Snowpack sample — Snodgrass Mountain, Crested Butte, Colorado (2/4/25, 12:06 PM MST)
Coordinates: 38.923, -106.968
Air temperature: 35 °F
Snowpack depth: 80 cm
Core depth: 70 cm
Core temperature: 32 °F
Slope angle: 14°, slope face: 78°
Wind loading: low
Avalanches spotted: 0
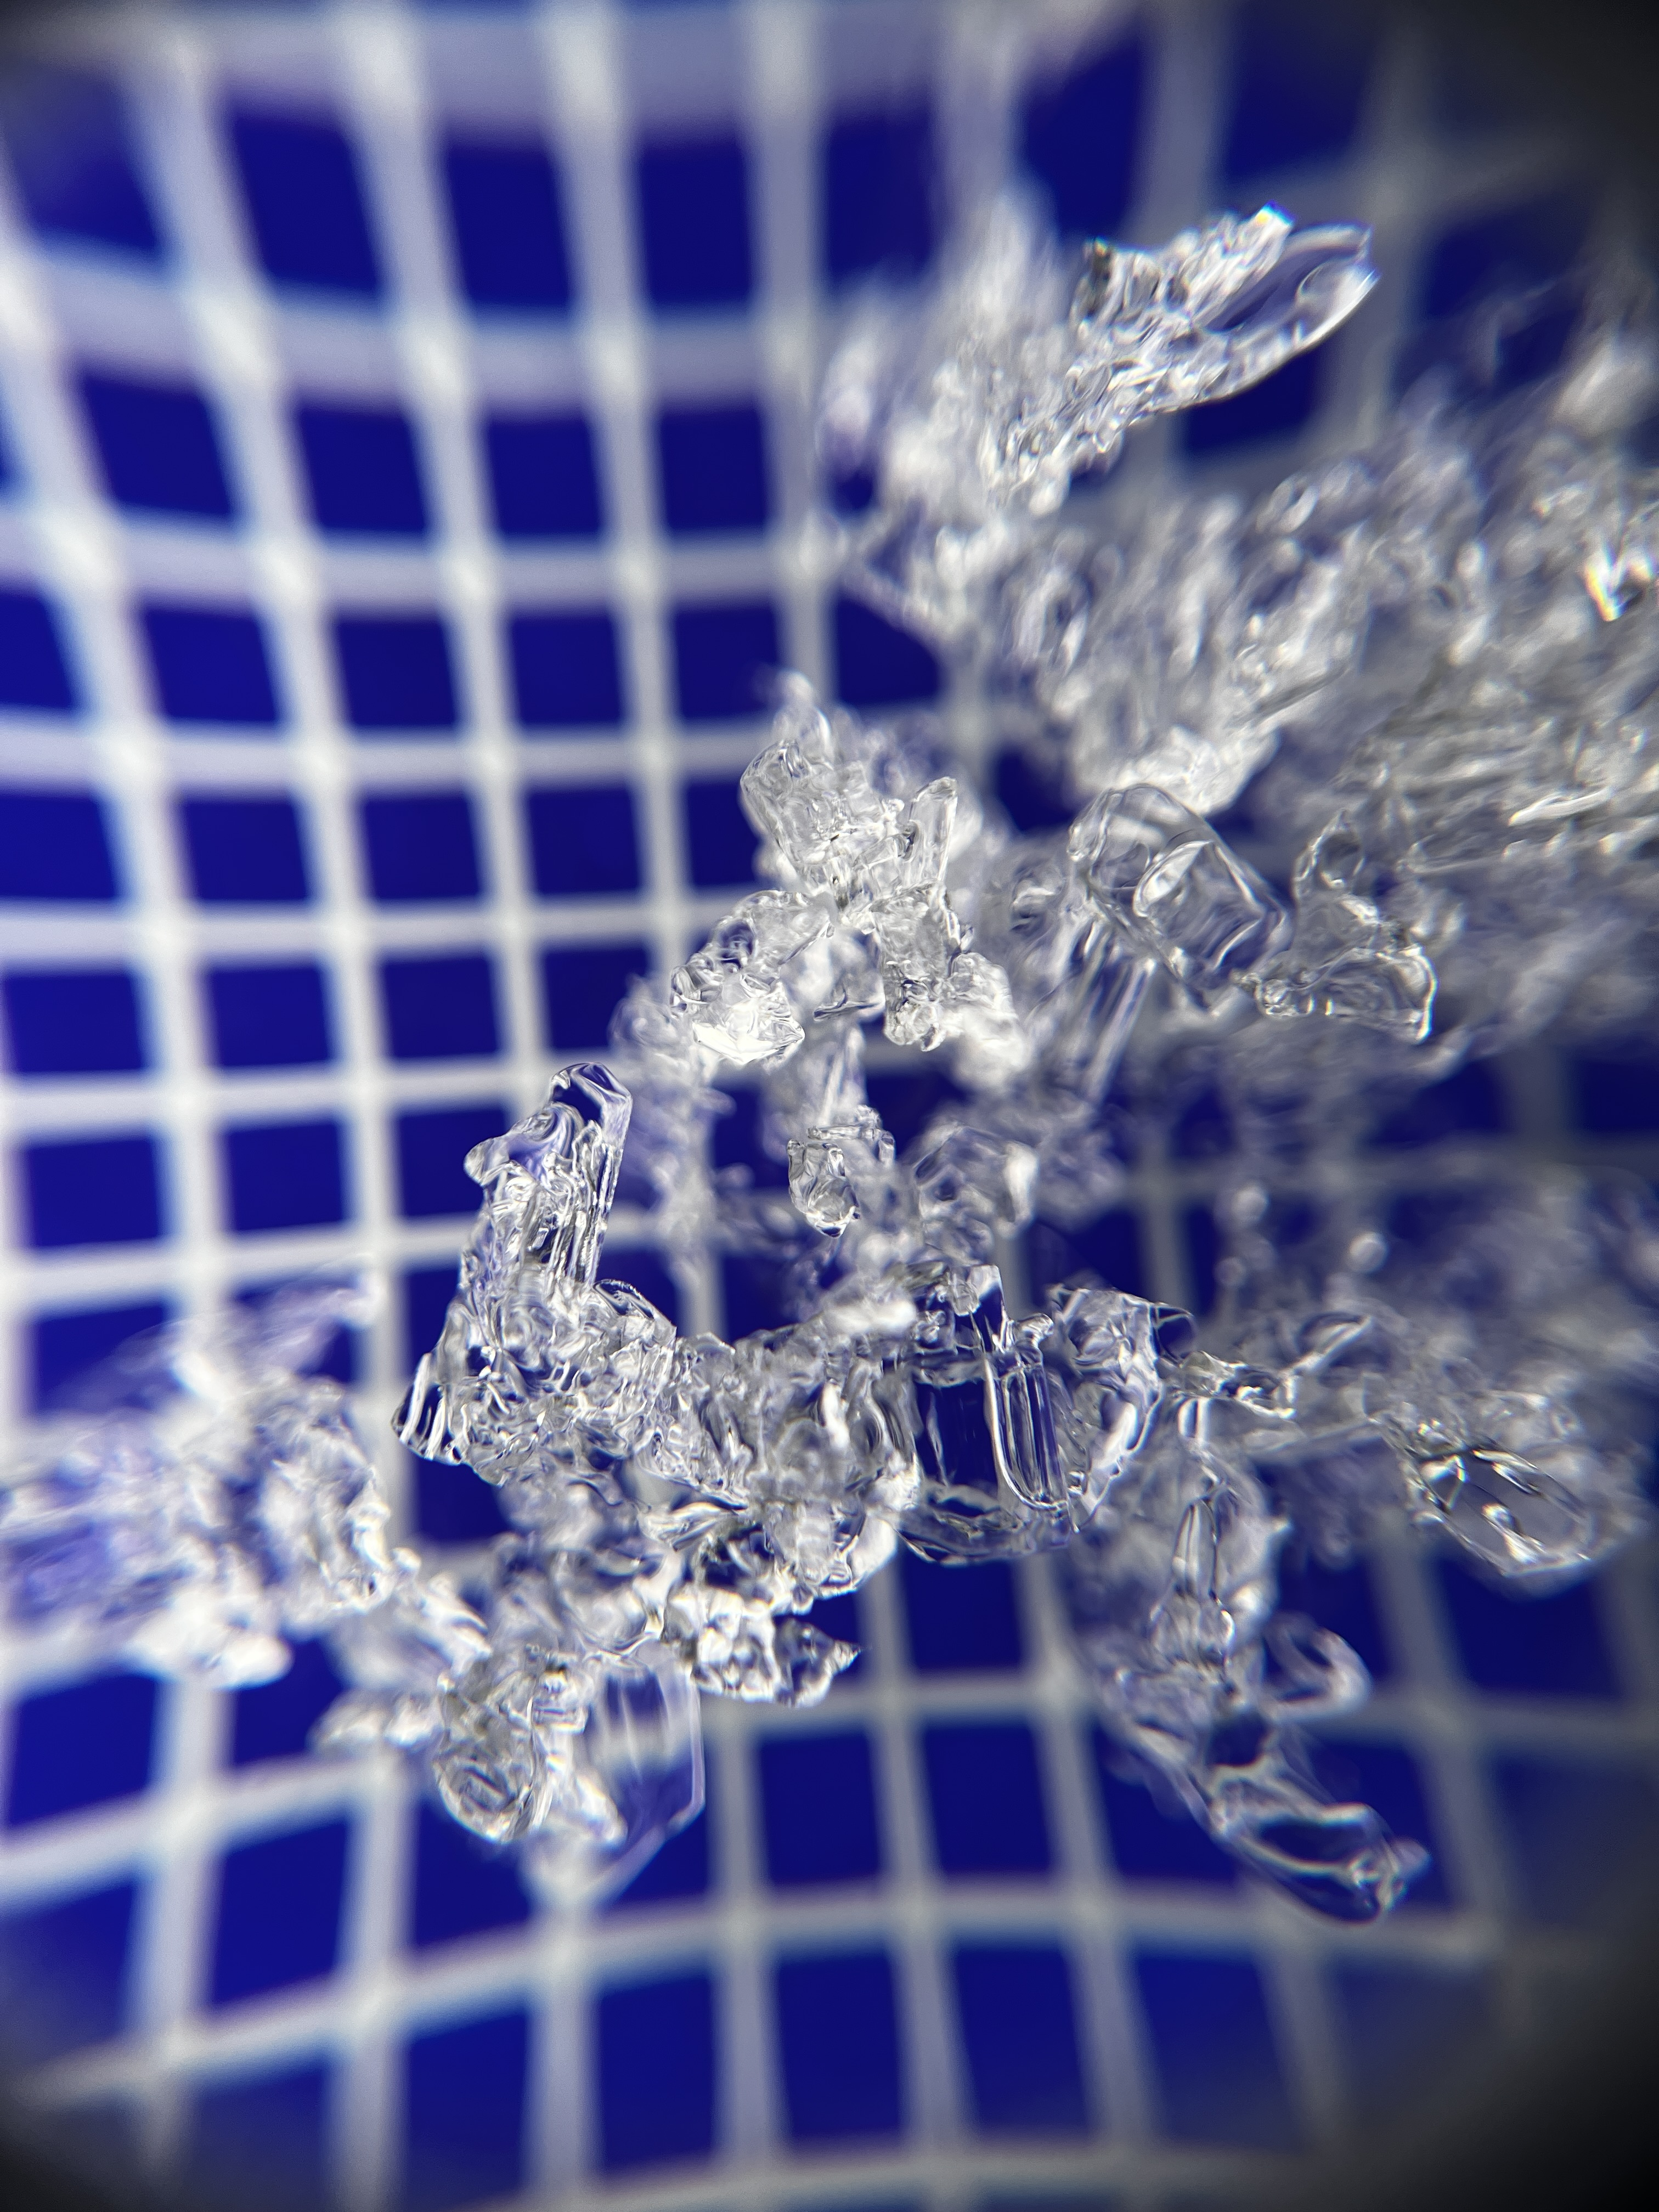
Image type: magnified_profile
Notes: No avalanches nearby, unusually warm weather for the last month reported by residents, Collected 25 yards from treeline